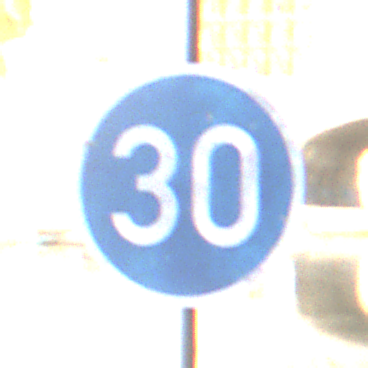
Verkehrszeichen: VorgeschriebeneMindestgeschwindigkeit
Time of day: MorningAfternoon
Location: Outdoor (Suburban)
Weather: PartlyCloudy
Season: NotSpecified
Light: Natural